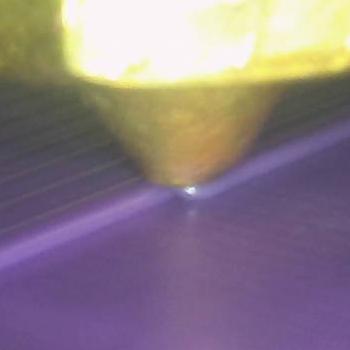
Flow rate: 127%